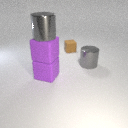
small brown rubber cube behind large gray metal cylinder